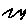
Label: zigzag